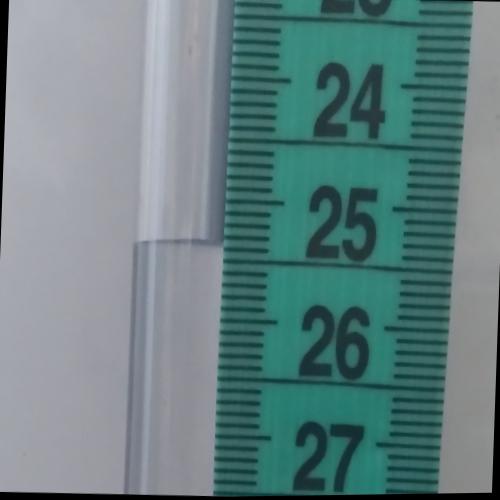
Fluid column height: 25.4 cm